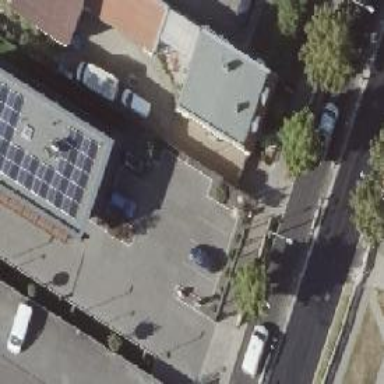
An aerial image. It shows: Street-side parking area.